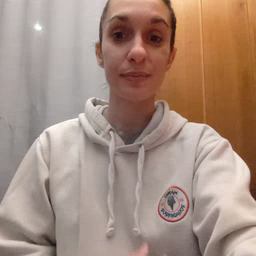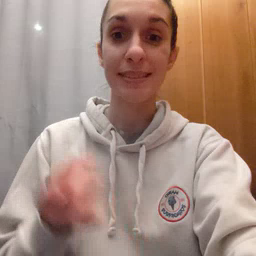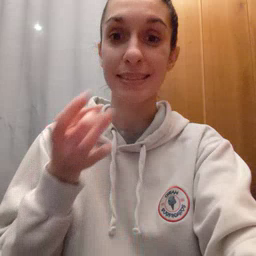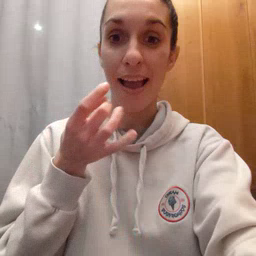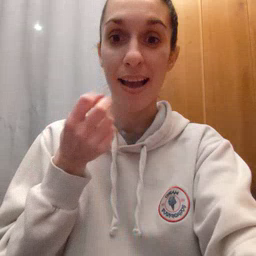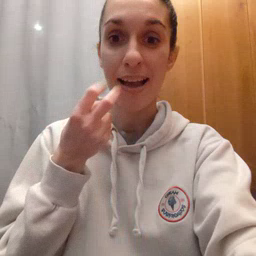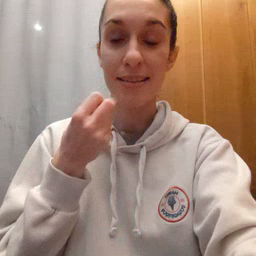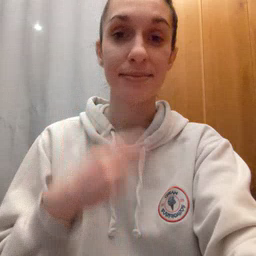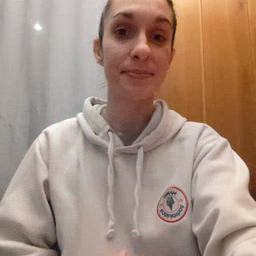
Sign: snack